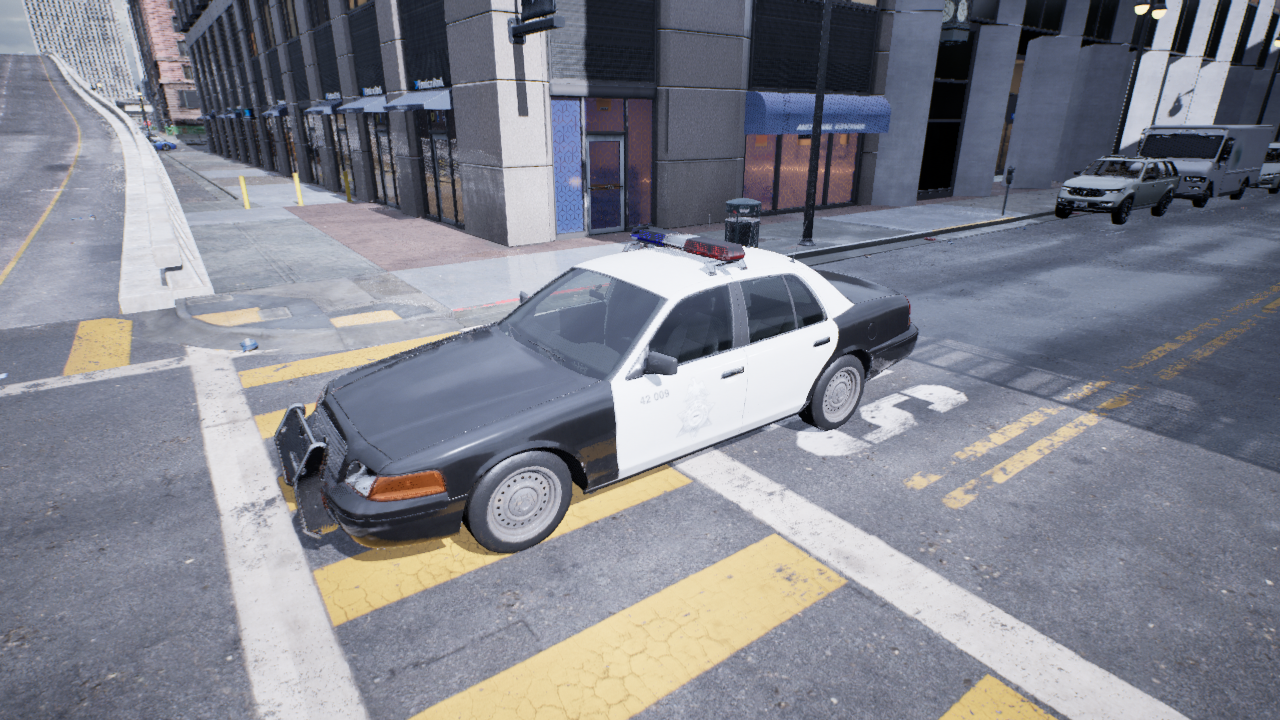
Venue: residential
Lighting: overcast
Vehicle rig: sedan